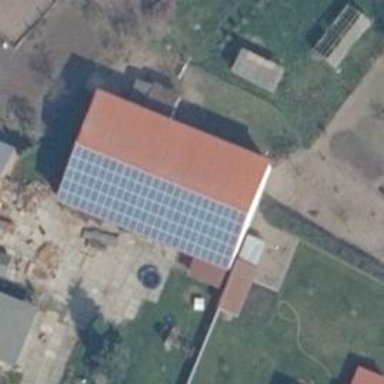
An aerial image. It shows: Solar photovoltaic panel generating electricity. It is small installation located on building.